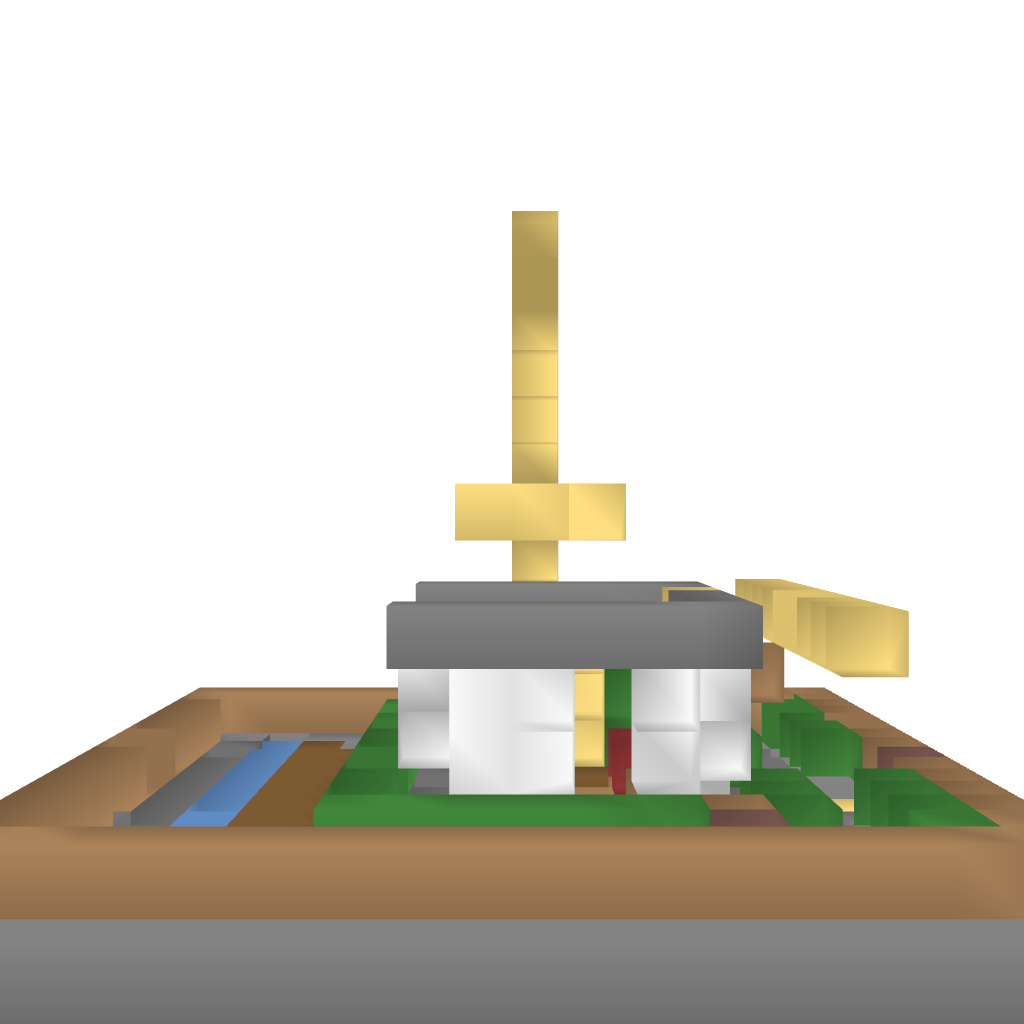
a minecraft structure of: Norton House 1 bad low quality